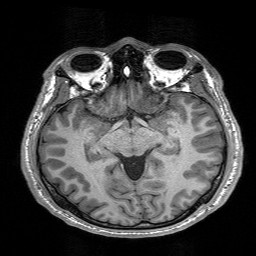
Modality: T1w
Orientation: coronal
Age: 33
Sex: male
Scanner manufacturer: siemens
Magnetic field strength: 3 T
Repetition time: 2.3 s
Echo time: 0.00197 s